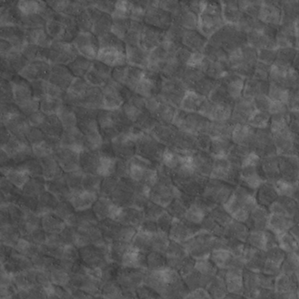
Label: non_frost